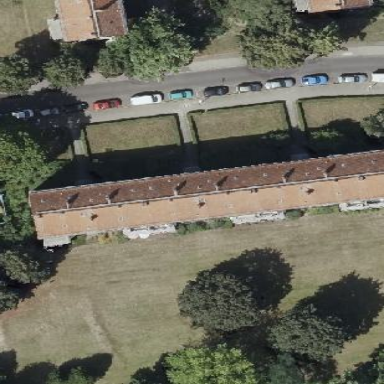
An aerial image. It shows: Hipped roof apartment building.